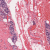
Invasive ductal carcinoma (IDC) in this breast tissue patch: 0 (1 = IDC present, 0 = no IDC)